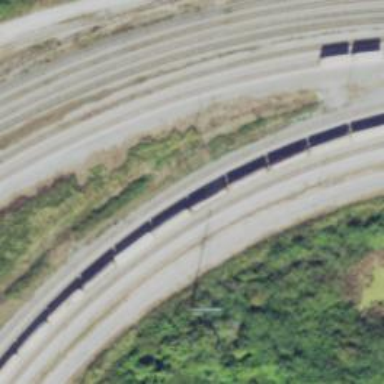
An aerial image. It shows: Railway yard.